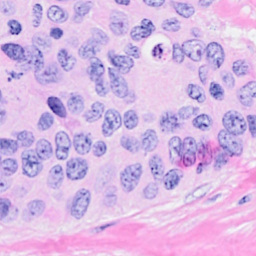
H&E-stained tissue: Breast